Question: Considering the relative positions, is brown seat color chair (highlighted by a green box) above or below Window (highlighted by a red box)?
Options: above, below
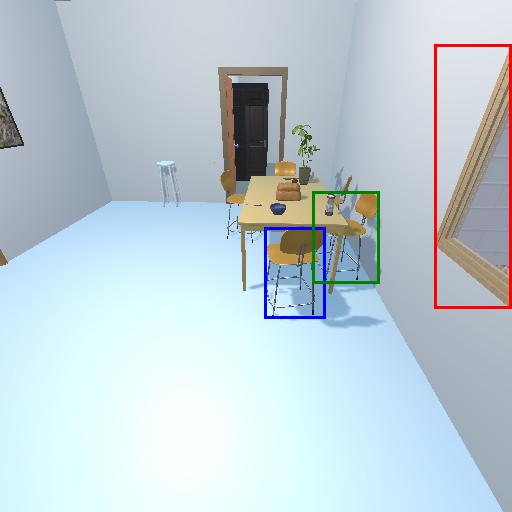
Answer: above